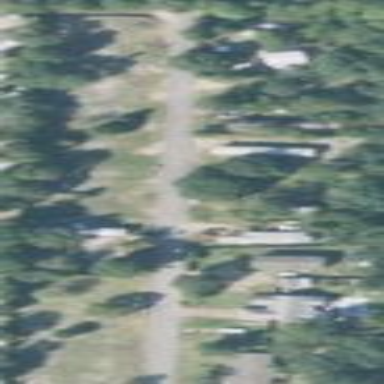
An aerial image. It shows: Residential area known as trailer park.